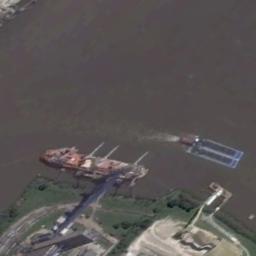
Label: ship